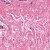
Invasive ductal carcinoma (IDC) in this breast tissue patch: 0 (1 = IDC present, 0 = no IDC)